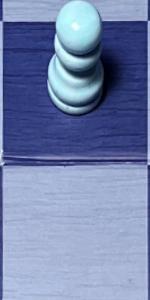
Label: Empty